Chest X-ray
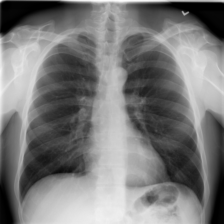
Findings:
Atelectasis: negative
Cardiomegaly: negative
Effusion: negative
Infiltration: negative
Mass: negative
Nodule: negative
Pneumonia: negative
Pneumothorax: negative
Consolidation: negative
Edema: negative
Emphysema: negative
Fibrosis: negative
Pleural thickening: negative
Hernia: negative